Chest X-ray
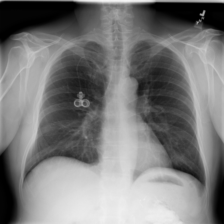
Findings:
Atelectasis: negative
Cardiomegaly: negative
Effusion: negative
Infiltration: negative
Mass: negative
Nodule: negative
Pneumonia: negative
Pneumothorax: negative
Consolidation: negative
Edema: negative
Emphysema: negative
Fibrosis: negative
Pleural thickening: negative
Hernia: negative